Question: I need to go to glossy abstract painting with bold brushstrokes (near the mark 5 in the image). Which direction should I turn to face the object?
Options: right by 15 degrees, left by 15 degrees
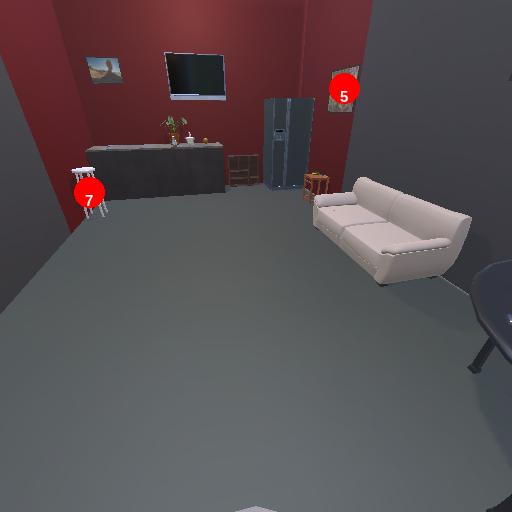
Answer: right by 15 degrees